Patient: sex M, age 58
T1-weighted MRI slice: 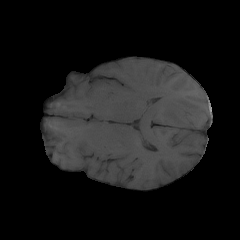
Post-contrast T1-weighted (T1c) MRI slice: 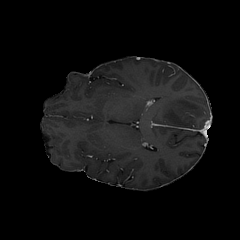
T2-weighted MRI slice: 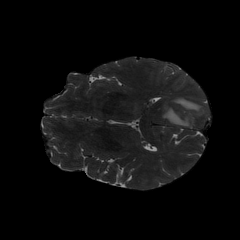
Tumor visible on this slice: yes
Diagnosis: Glioblastoma, IDH-wildtype
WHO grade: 4